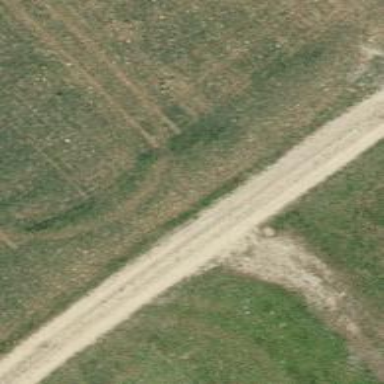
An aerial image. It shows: Track road with grade4 tracktype.